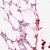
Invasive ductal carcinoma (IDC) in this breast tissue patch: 0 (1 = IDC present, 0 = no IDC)